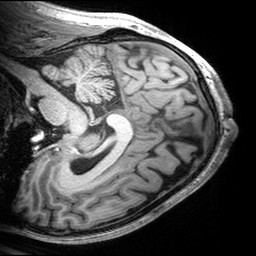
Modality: T1w
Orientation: sagittal
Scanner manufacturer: siemens
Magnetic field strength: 3 T
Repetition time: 2.53 s
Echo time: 0.00299 s